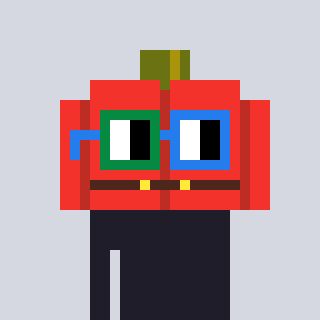
a pixel art character with square green and blue glasses, a pumpkin-shaped head and a hotbrown-colored body on a cool background